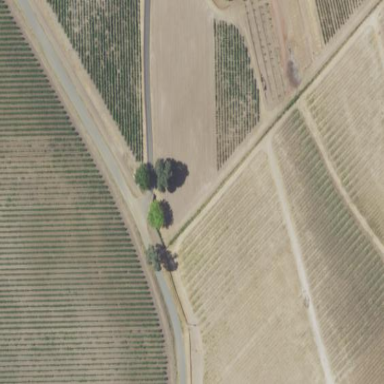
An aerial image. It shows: Vineyard growing grapes.